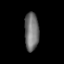
Tissue: lung
Cell type: Endothelial cells
Senescence score: 0.2157
Nuclear area (px): 540
Mean DAPI intensity: 112.874